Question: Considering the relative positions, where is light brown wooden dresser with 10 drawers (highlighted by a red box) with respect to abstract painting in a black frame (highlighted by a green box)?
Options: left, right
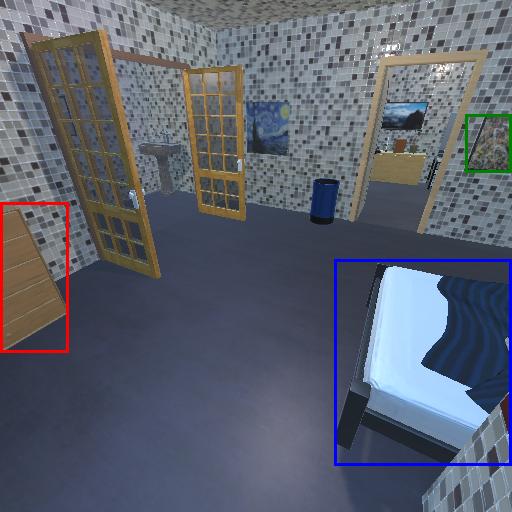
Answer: left